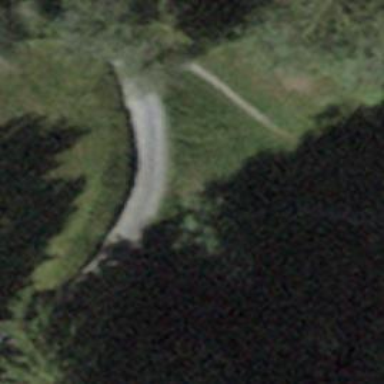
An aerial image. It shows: Dirt track road.